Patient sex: M
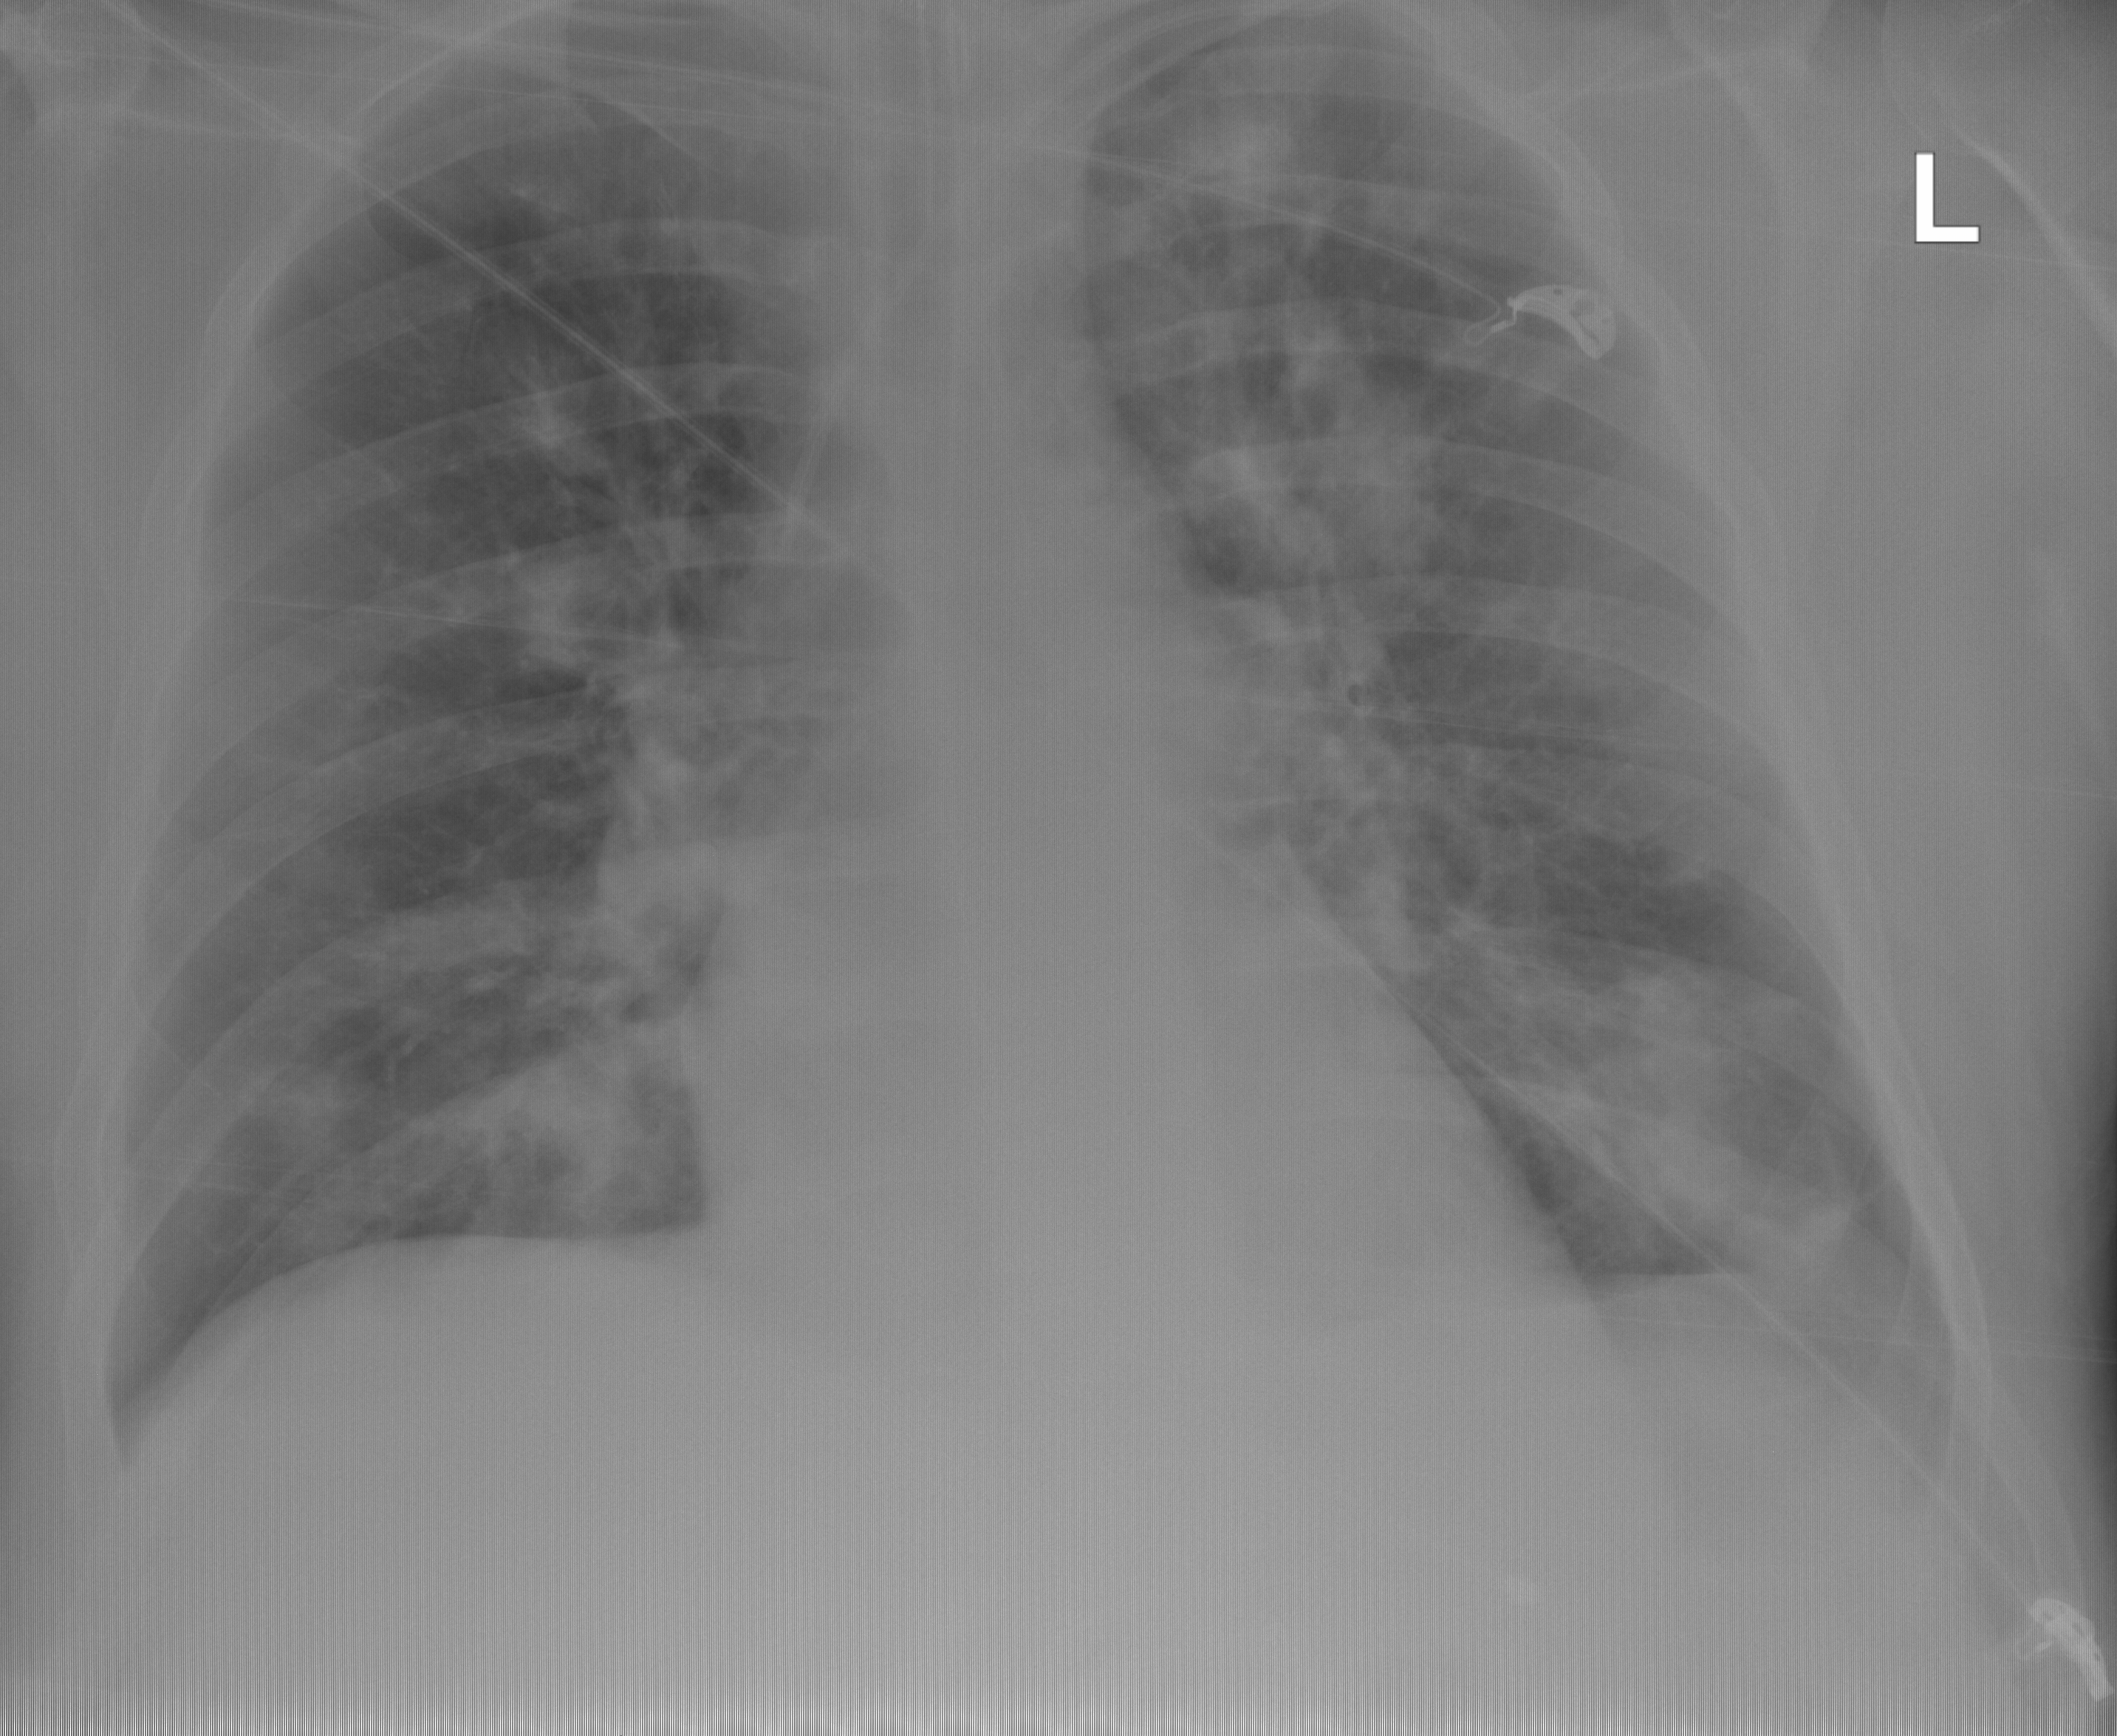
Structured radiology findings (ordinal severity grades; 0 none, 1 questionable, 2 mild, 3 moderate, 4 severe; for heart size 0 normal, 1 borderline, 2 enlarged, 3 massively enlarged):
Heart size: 0
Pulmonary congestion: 0
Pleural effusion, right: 0
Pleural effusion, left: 0
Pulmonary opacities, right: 3
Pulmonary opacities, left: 3
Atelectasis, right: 0
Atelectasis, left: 2